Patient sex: M
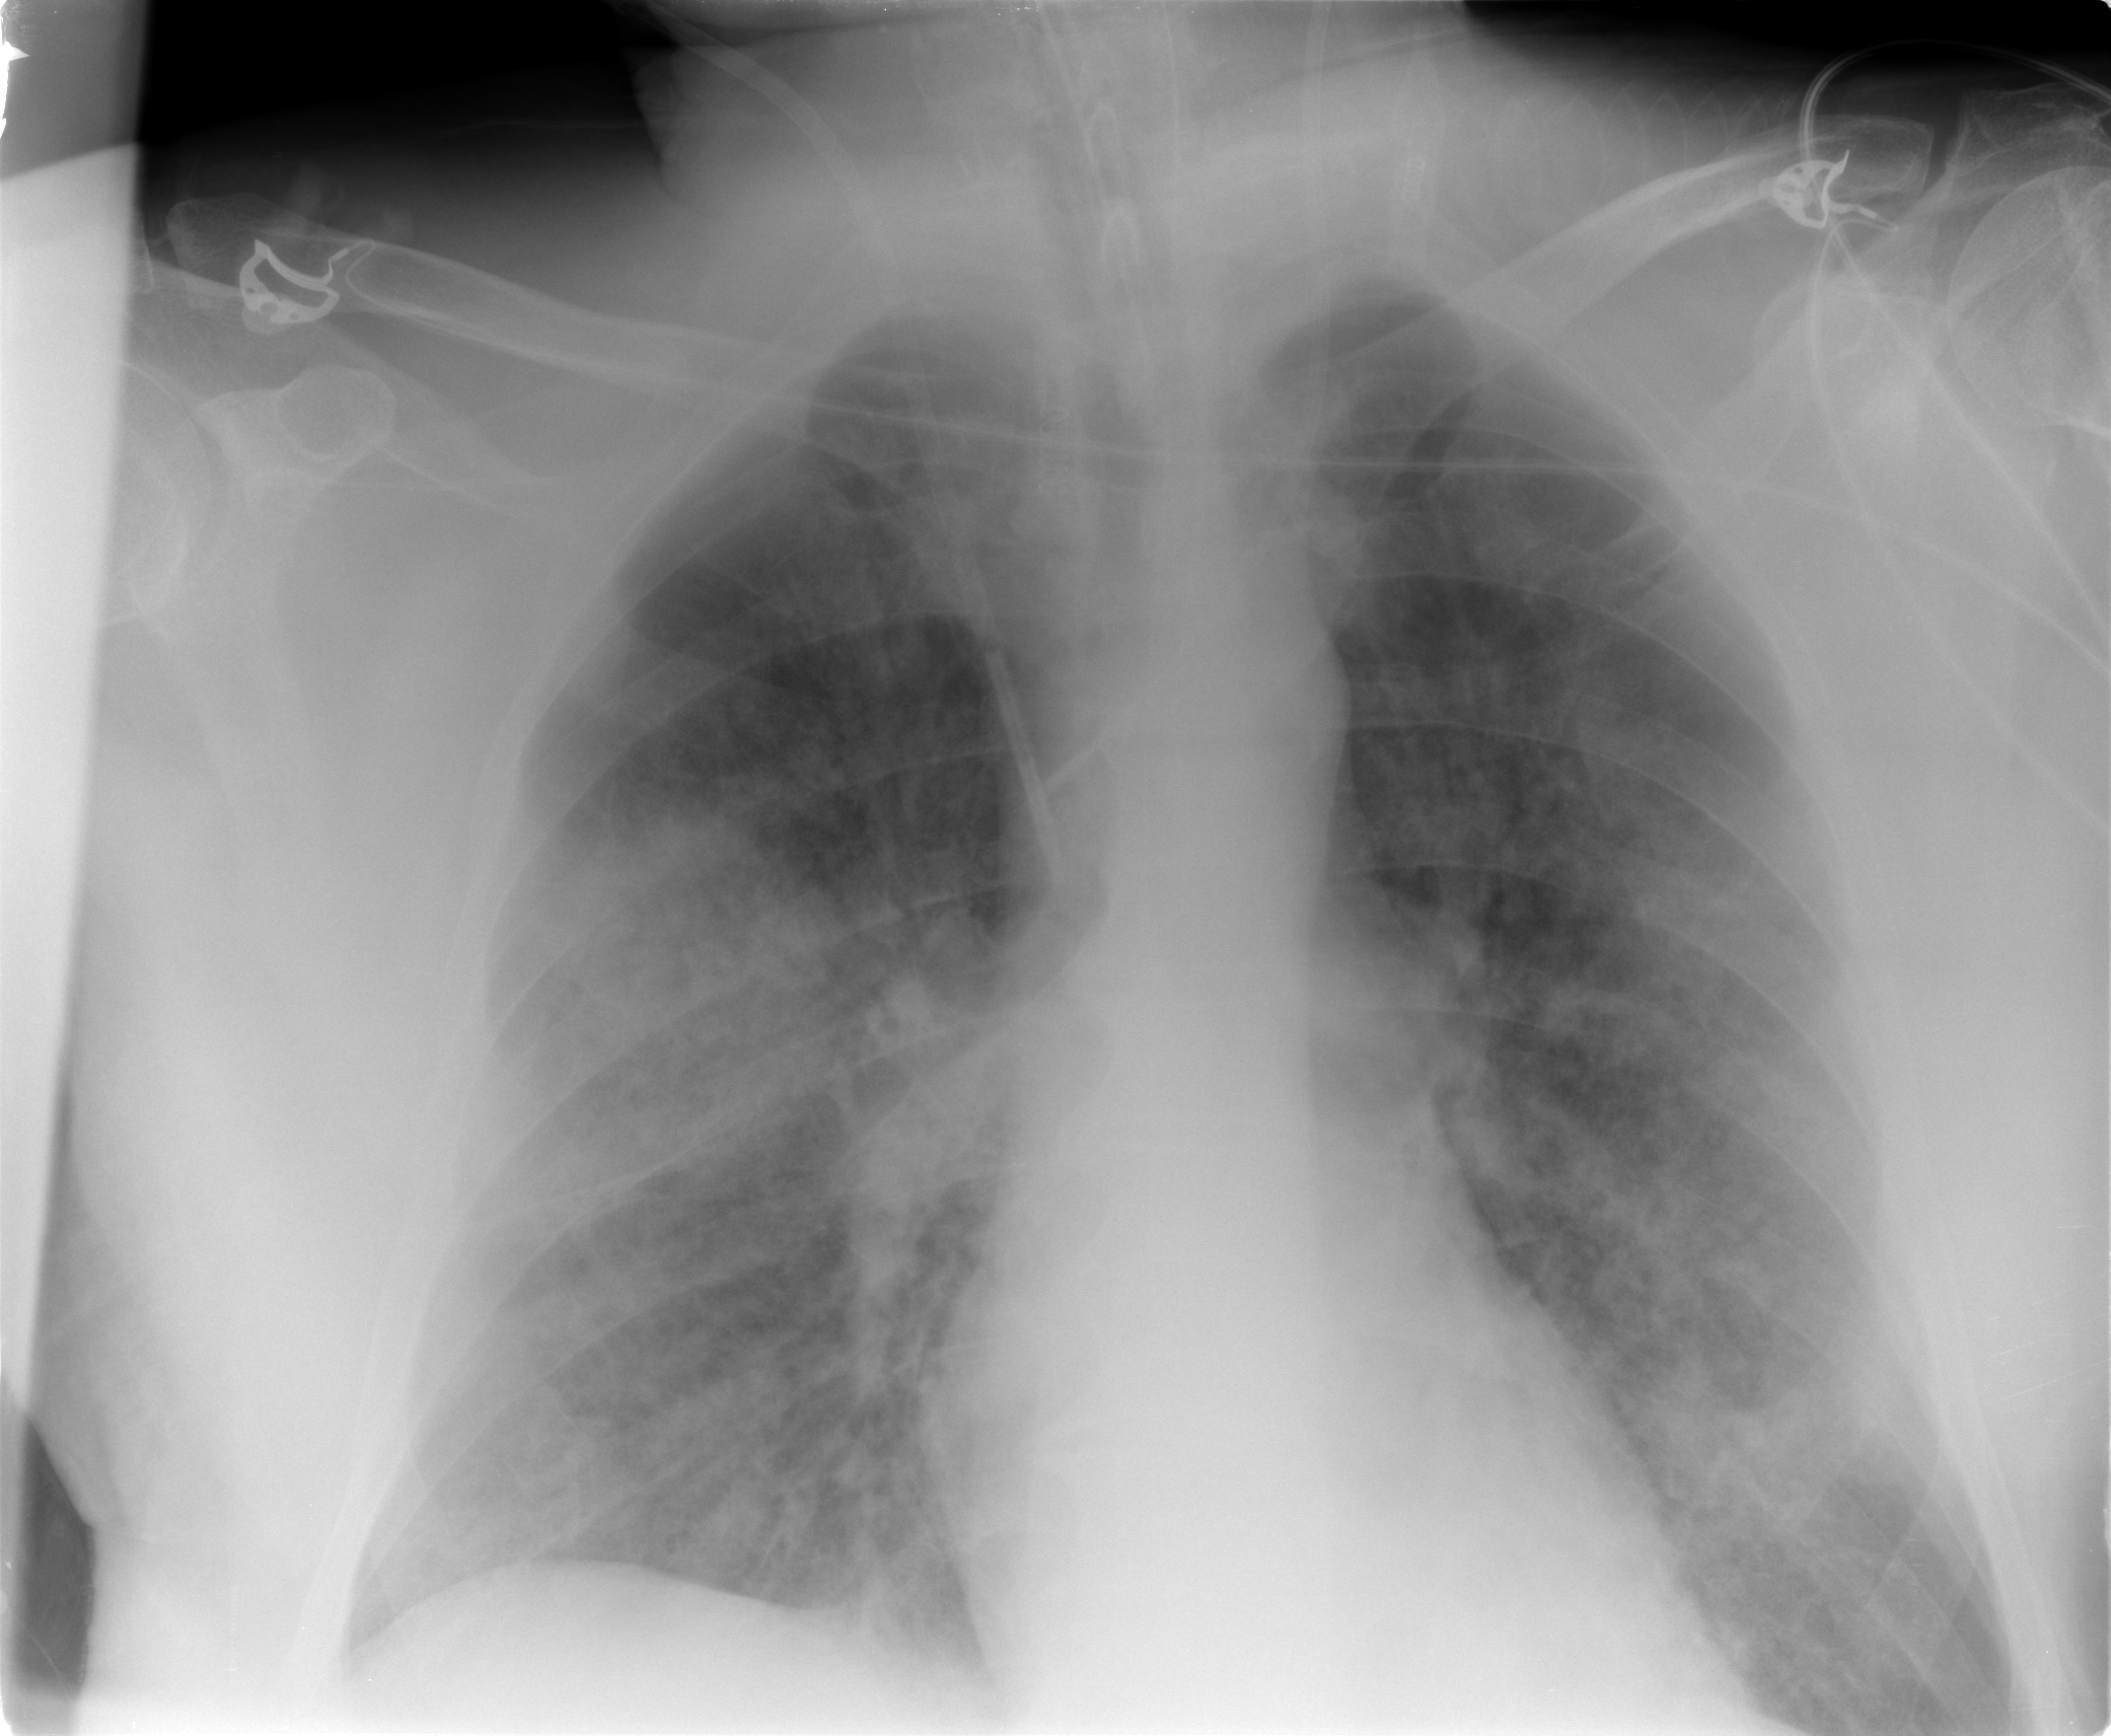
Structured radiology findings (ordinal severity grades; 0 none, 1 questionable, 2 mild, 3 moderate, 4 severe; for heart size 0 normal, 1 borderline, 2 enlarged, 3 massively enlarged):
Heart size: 1
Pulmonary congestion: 0
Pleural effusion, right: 1
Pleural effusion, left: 1
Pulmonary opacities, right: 3
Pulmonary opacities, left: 3
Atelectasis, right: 2
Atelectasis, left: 2